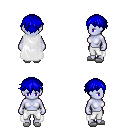
a pixel art fantasy rpg character, female body template, dark elf, purple skin, white cape, white pants, blue short bangs hairstyle, white slippers, four views (front, back, left, right), 2x2 character sprite sheet, small pixel art, hard edges, no anti-aliasing